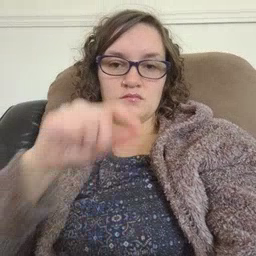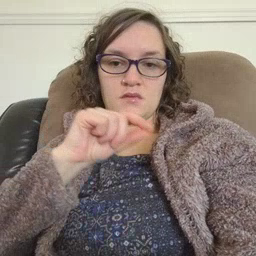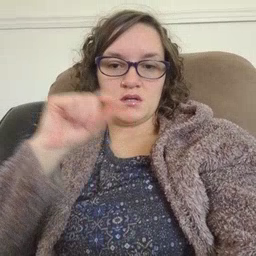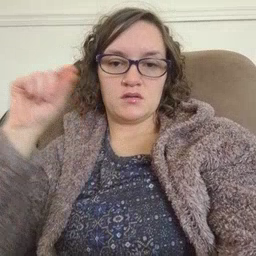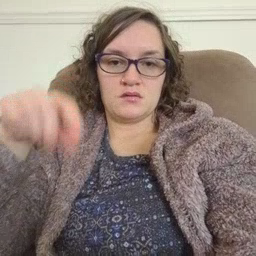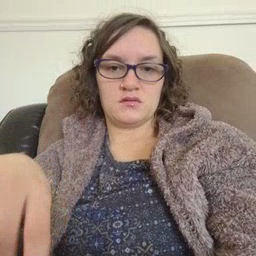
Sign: pen